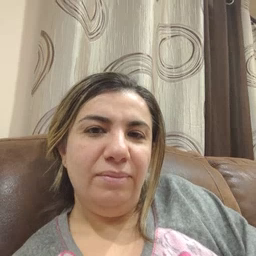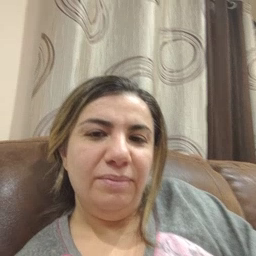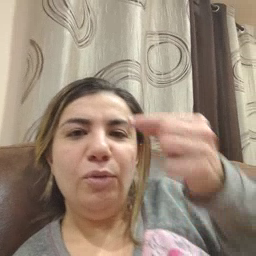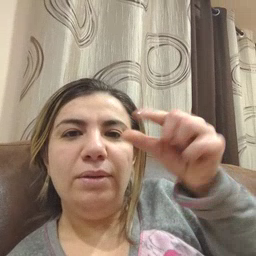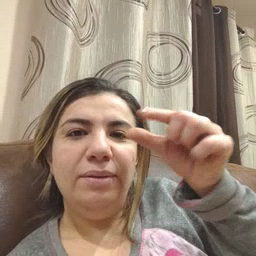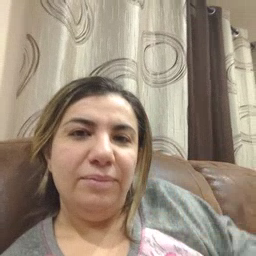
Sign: green